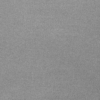
Label: dusty